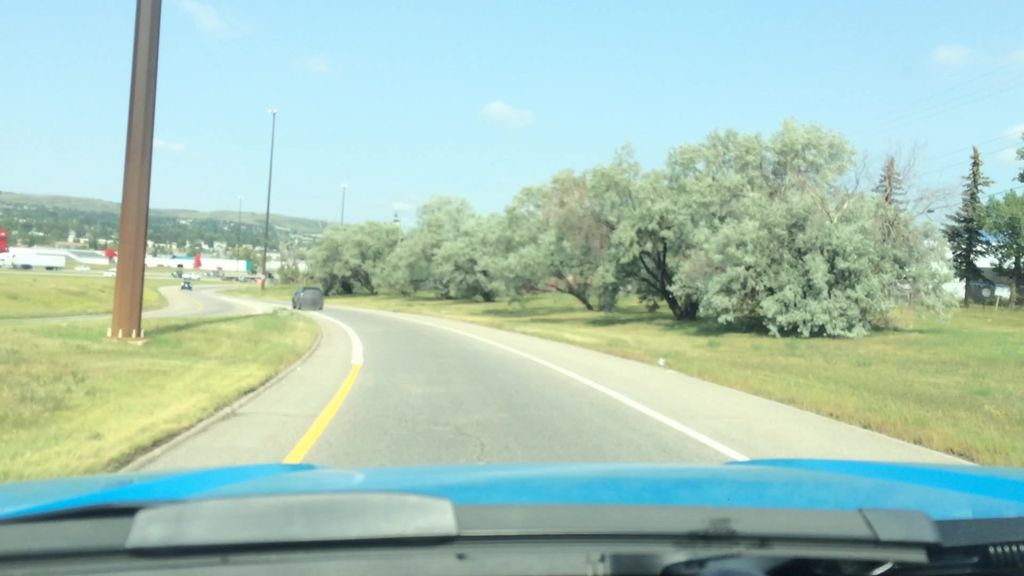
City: calgary